Interaction volume radius: 5 \u00c5
Interaction volume height: 15 \u00c5
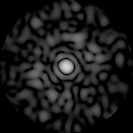
Disorder parameter: 0.8311